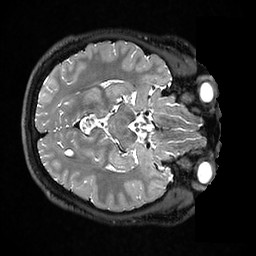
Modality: T2w
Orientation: axial
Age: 22
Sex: male
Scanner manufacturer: ge
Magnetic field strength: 3 T
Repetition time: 3.202 s
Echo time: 0.05898 s